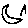
Label: moon